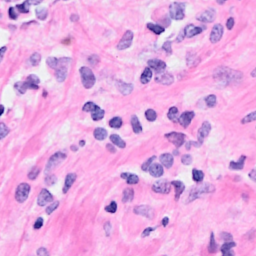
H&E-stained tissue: Breast